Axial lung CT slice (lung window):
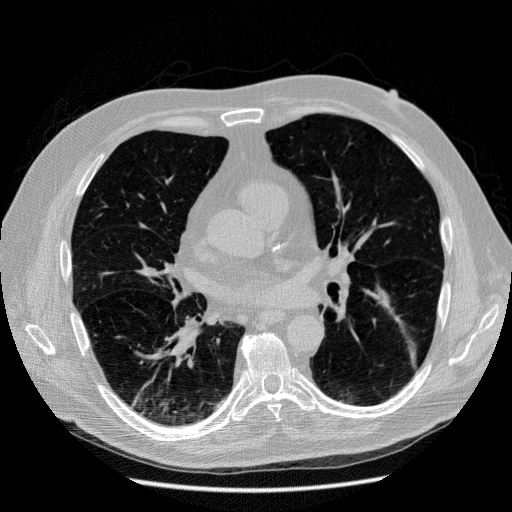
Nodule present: no